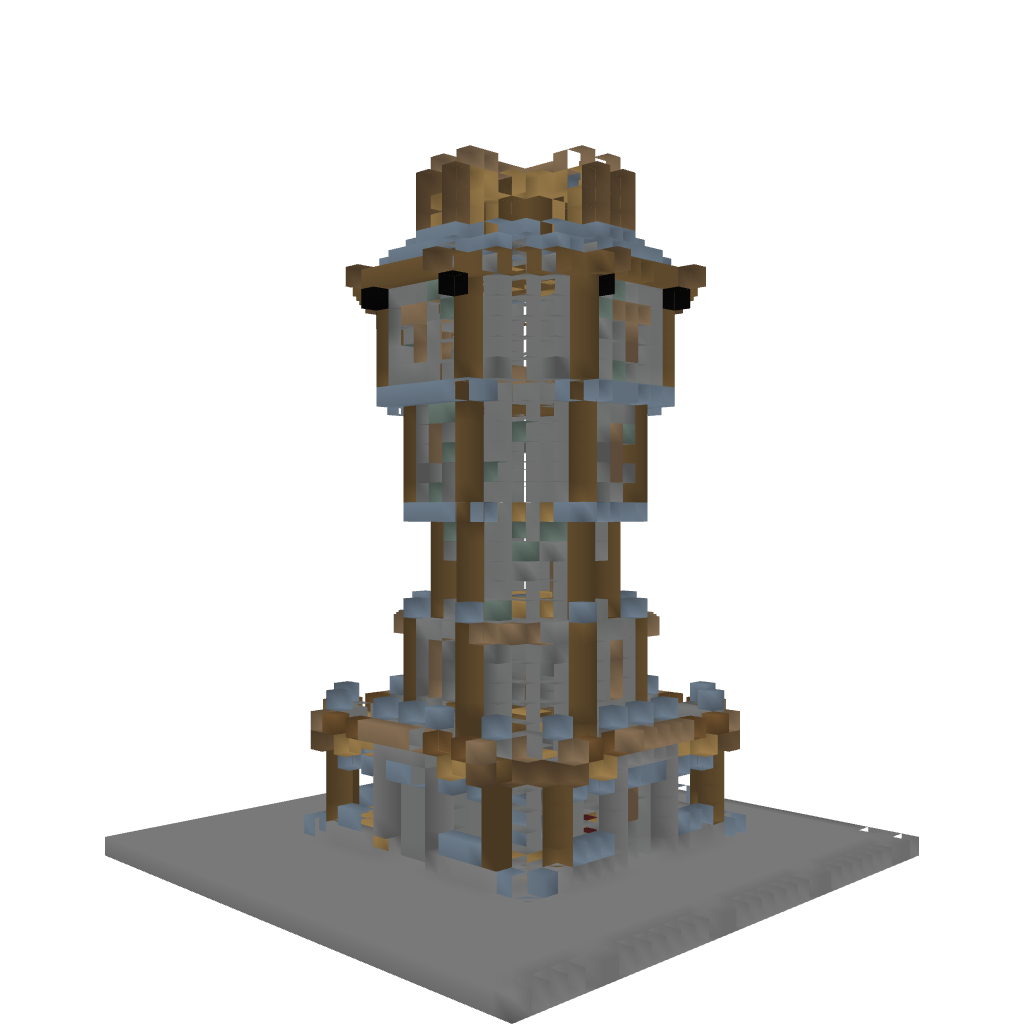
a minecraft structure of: Herobrine's Tower